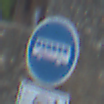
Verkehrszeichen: Busssonderstreifen
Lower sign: MehrspurigeFahrzeugeFrei11
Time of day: MorningAfternoon
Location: Outdoor (Suburban)
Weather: PartlyCloudy
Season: NotSpecified
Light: Natural